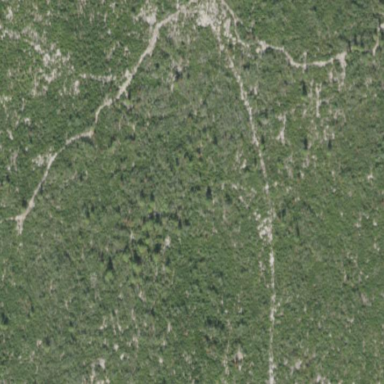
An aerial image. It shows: Patch of scrub vegetation.